Interaction volume radius: 5 \u00c5
Interaction volume height: 20 \u00c5
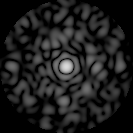
Disorder parameter: 0.8627